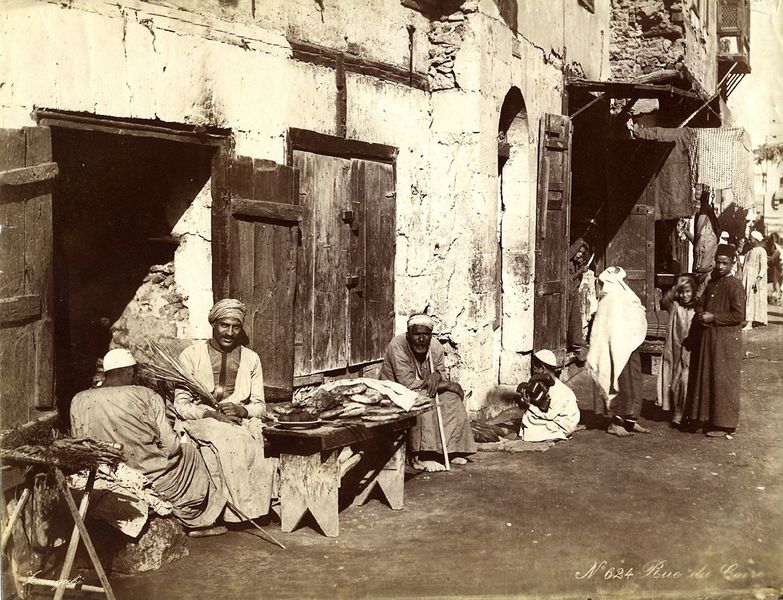
Titel: No. 624 Rue du Caire
Künstler: George Zangaki
Standort: Hamburg
Institution: Museum für Kunst und Gewerbe Hamburg
Schlagwörter: foto, fotografie, photographie, photo, albumin, lichtbild, reisefotografie, historische, stadtbewohner, schwarzweißpositivverfahren, silbersalzverfahren, schwarzweißfotografie, gebäude, örtlichkeit, straße, stätte, städter, straßenhändler, reisephotographie, albuminpapier